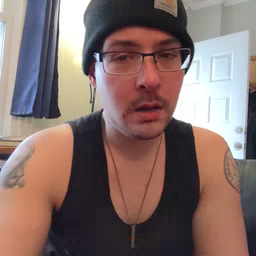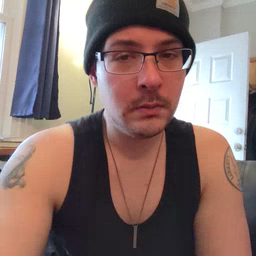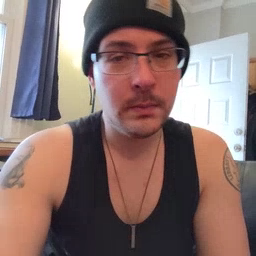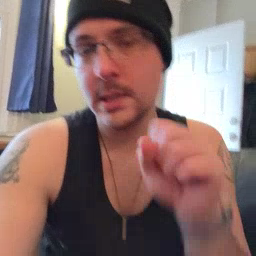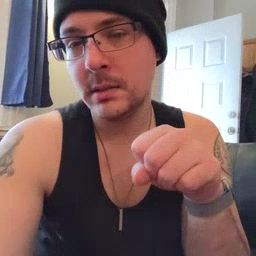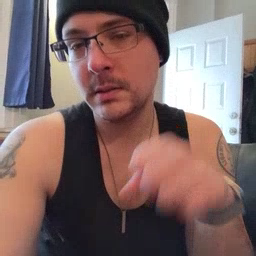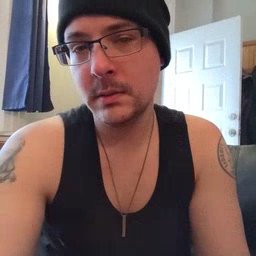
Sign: yes